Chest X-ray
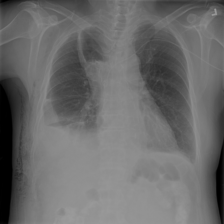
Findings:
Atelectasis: negative
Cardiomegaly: negative
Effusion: negative
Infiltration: negative
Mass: negative
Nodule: negative
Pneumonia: negative
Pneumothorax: negative
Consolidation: negative
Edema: negative
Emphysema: positive
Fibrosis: negative
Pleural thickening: negative
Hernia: negative